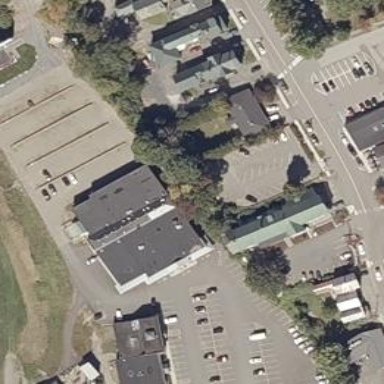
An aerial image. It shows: Cinema building.